Interaction volume radius: 10 \u00c5
Interaction volume height: 15 \u00c5
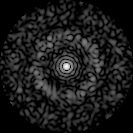
Disorder parameter: 0.8559